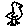
Label: bird